Question: I've searched around for a while but I still can't solve this minor issue in which I would like to change the decimal place of numbers in the table created by 'tablegrob()'. Doing so would make the entire view look better,

'''
a<-as.vector(matrixA) #matrices A-D contain randomly generated NA and
b<-as.vector(matrixB) #numerical values
c<-as.vector(matrixC)
d<-as.vector(matrixD)
data <- cbind(a, b, c, d)
plot <- melt(data)
colnames(plot)[2]<-"variable"
plot<-plot[,-1]
levels(df$variable) <- c("A", "B", "C",
"D")
xlabs <- paste(levels(plot$variable),"
(N=",
colSums(!is.na(data)),")",sep="")
boxplot1<-ggplot(na.omit(plot),aes(x=variable,y=value,color=variable))+
geom_boxplot()+scale_x_discrete(labels=xlabs)+
xlab("X") + ylab("Y")+
ggtitle("Title")
#create inset table
multi.fun <- function(x) {
c(Mean = mean(x,na.rm=TRUE), Median = median(x,na.rm=TRUE),
IQR = IQR(x,na.rm=TRUE))}
sum.table<-data.frame(lapply(data.frame(a,b,c,d), multi.fun))
colnames(sum.table)<- c("A", "B", "C",
"D")
my_table <- tableGrob(sum.table, **digits=2**, gpar.coretext = gpar(fontsize=8),
gpar.coltext=gpar(fontsize=8), gpar.rowtext=gpar(fontsize=8))
#Create the viewports, push them, draw and go up
grid.newpage()
vp1 <- viewport(width = 0.75, height = 1, x = 0.375, y = .5)
subvp <- viewport(width = 0.3, height = 0.3, x = 0.75, y = 0.20)
print(boxplot1, vp = vp1)
upViewport(0)
pushViewport(subvp)
grid.draw(my_table)
'''
I tried adjusting the values using 'digits' in 'tablegrob', which didn't work. I also tried , which also didn't work. Any thoughts or ideas?
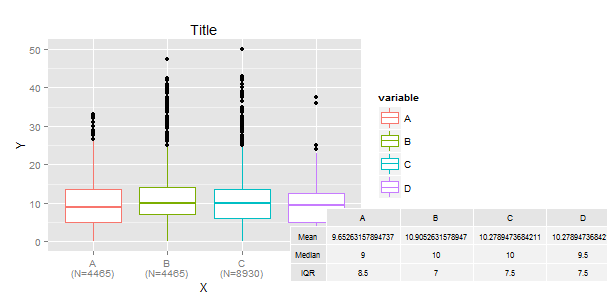
Answer: '''
colnames(sum.table)<- c("A", "B", "C","D")
***sum.table<-format(sum.table[1:3,1:4], digits=2)***
my_table <- tableGrob(sum.table,
gpar.coretext = gpar(fontsize=8), gpar.coltext=gpar(fontsize=8),
gpar.rowtext=gpar(fontsize=8))
'''
Formatting the data.frame before using tableGrob using
'sum.table<-format(sum.table[1:3,1:4], digits=2)', I obtain the desired outcome: